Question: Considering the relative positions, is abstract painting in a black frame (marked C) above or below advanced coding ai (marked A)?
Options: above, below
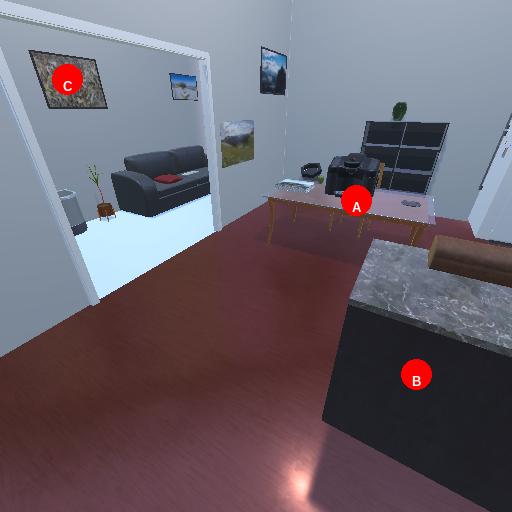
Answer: above